Current action and preconditions to check: trajectory_clear

Your task: For each precondition in the list above, predict whether it will hold at this action.

Consider the current scene as observed from the mobile robot's camera, and analyze the predicted future states of all dynamic agents (e.g., people, animals, vehicles, or any moving entities) within the NEXT SECOND.

IMPORTANT: Only answer "very likely" if you are absolutely certain—based on strong, clear evidence—that a dynamic agent will violate the precondition in the predicted future state. Do NOT answer "very likely" for unlikely, ambiguous, or low-probability risks.

Ask yourself for each precondition: Is there a high probability, with clear and convincing evidence, that the predicted future states of any dynamic agent will interfere with the predicted future state of the currently executing action within the NEXT SECOND, causing that precondition to fail?

Assess the risk level based on these predictions. Use "likely" or "very likely" if motions create a clear risk of interference.

Use "neutral" or "improbable" if agents are nearby but their predicted paths are clearly diverging or non-conflicting.

Failure Risk Categories: "very improbable", "improbable", "neutral", "likely", "very likely"

Answer Format: Output ONLY the probability_of_failure value from these categories: "very improbable", "improbable", "neutral", "likely", "very likely"

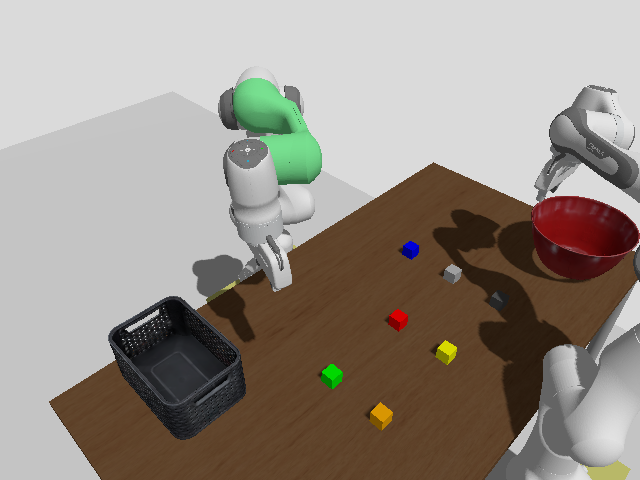

Answer: very improbable